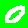
Digit: 0